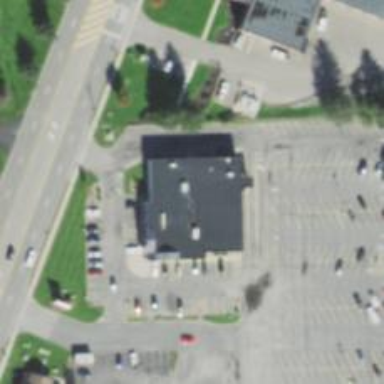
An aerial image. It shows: Pharmacy providing healthcare services.